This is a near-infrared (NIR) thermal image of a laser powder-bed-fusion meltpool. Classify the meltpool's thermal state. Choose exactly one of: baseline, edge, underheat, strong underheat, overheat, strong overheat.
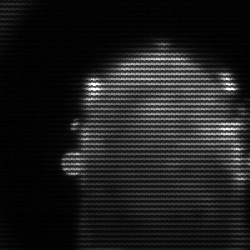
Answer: baseline